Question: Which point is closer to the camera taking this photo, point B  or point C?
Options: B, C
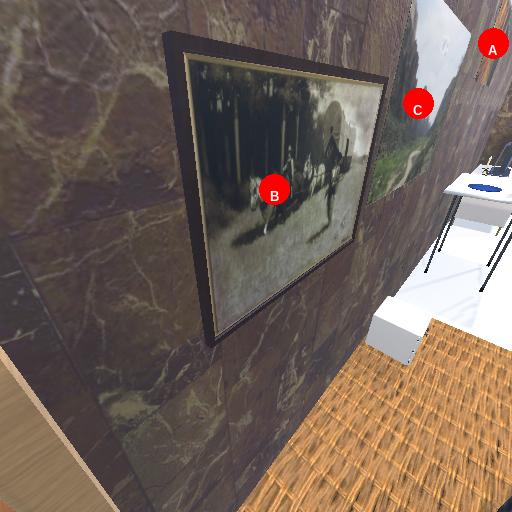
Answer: B